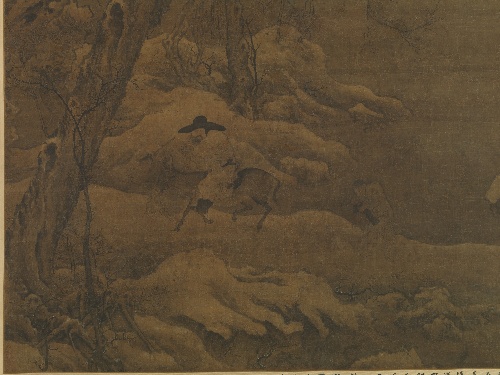
Title: 宋  佚名  倣李成  寒林策驢圖  軸|Travelers in a Wintry Forest
Artist: Unidentified artist|Li Cheng
Artist bio: |Chinese, 919–967
Date: early 12th century
Object type: Hanging scroll
Classification: Paintings
Medium: Hanging scroll; ink and color on silk
Culture: China
Period: Song dynasty (960–1279)
Dimensions: Image: 63 3/4 × 39 1/2 in. (161.9 × 100.3 cm)
Overall with mounting: 10 ft. 3 1/2 in. × 49 in. (313.7 × 124.5 cm)
Overall with knobs: 10 ft. 3 1/2 in. × 53 3/8 in. (313.7 × 135.6 cm)
Department: Asian Art
Credit line: Purchase, Fletcher Fund and Bequest of Dorothy Graham Bennett, 1972
Accession year: 1972
Repository: Metropolitan Museum of Art, New York, NY
Tags: Animals|Men|Forests